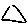
Label: triangle